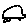
Label: car